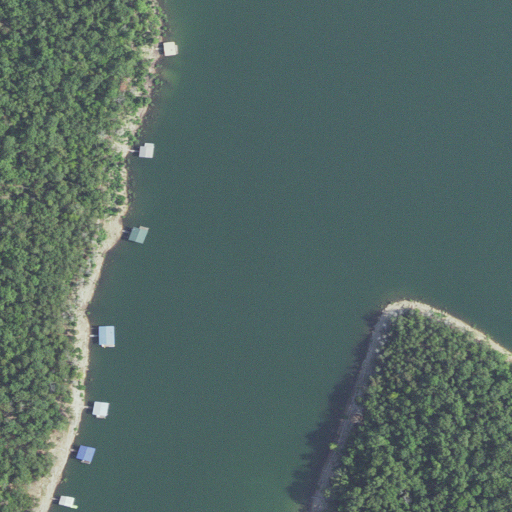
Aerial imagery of valley in Arkansas named Goodall Hollow containing open water, deciduous forest, mixed forest, barren land, grassland, medium intensity development, high intensity development, low intensity development, and pasture